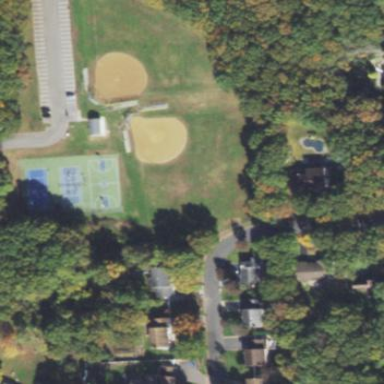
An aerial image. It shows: Baseball pitch for leisure and sports activities.